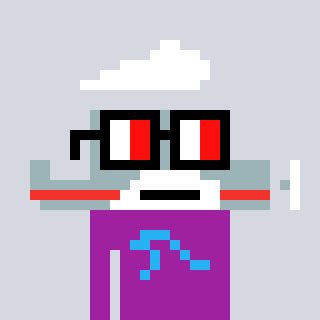
a pixel art character with square glasses with black frames and red eyes, a plane-shaped head and a magenta-colored body on a cool background